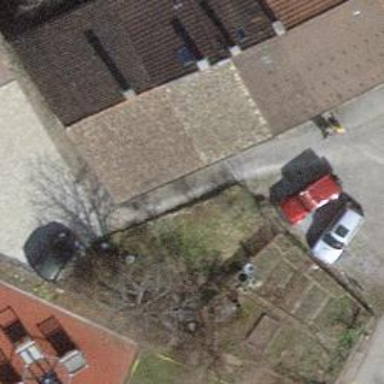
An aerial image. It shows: Terrace building.